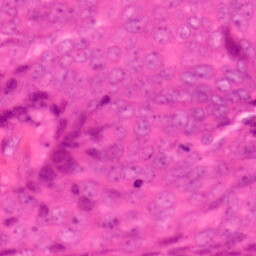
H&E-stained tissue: Colon